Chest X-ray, AP view. Patient: 58 years old, sex M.
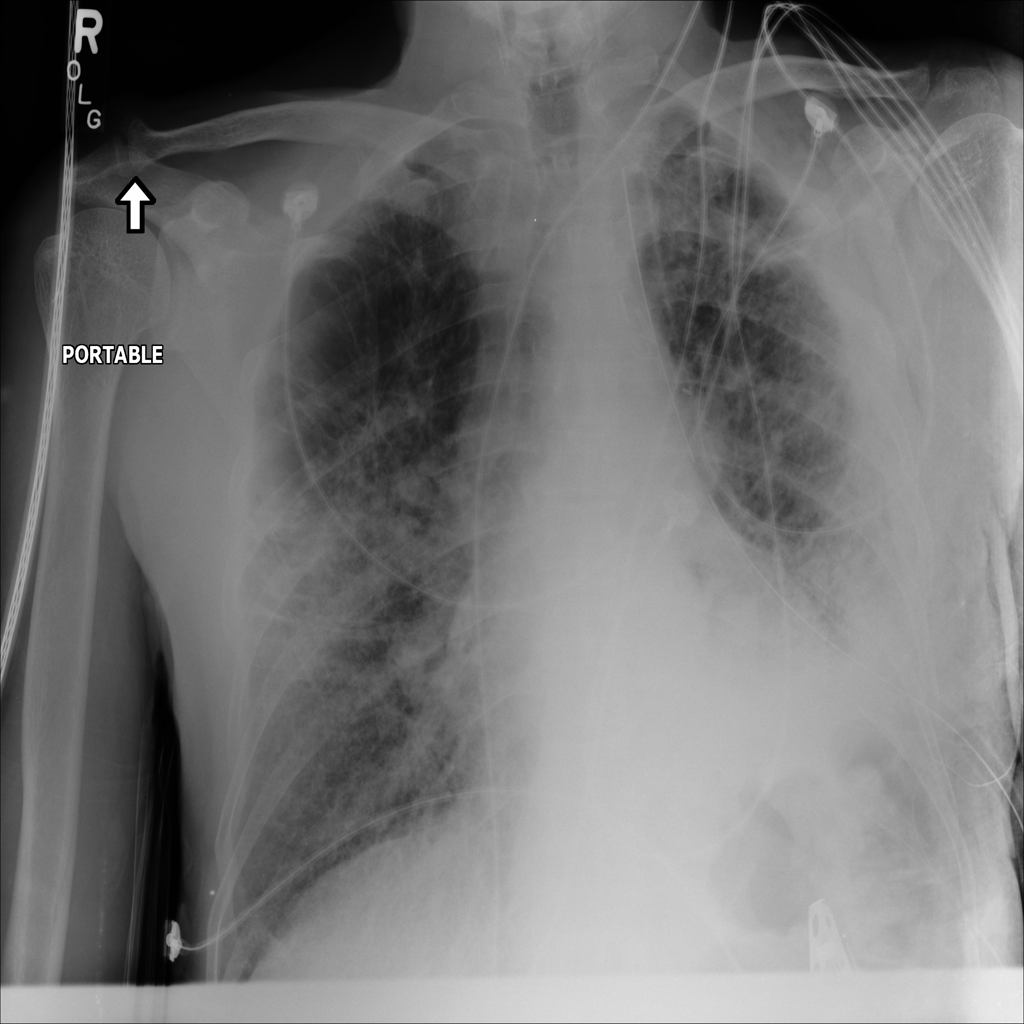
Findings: Emphysema